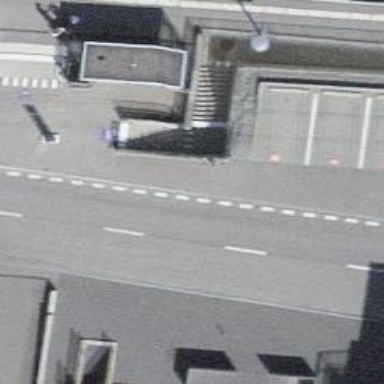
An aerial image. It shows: Concrete steps with ramp.